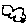
Label: cloud